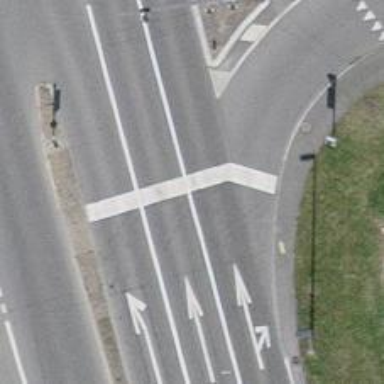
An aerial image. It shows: Road with traffic signals.